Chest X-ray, PA view. Patient: 76 years old, sex F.
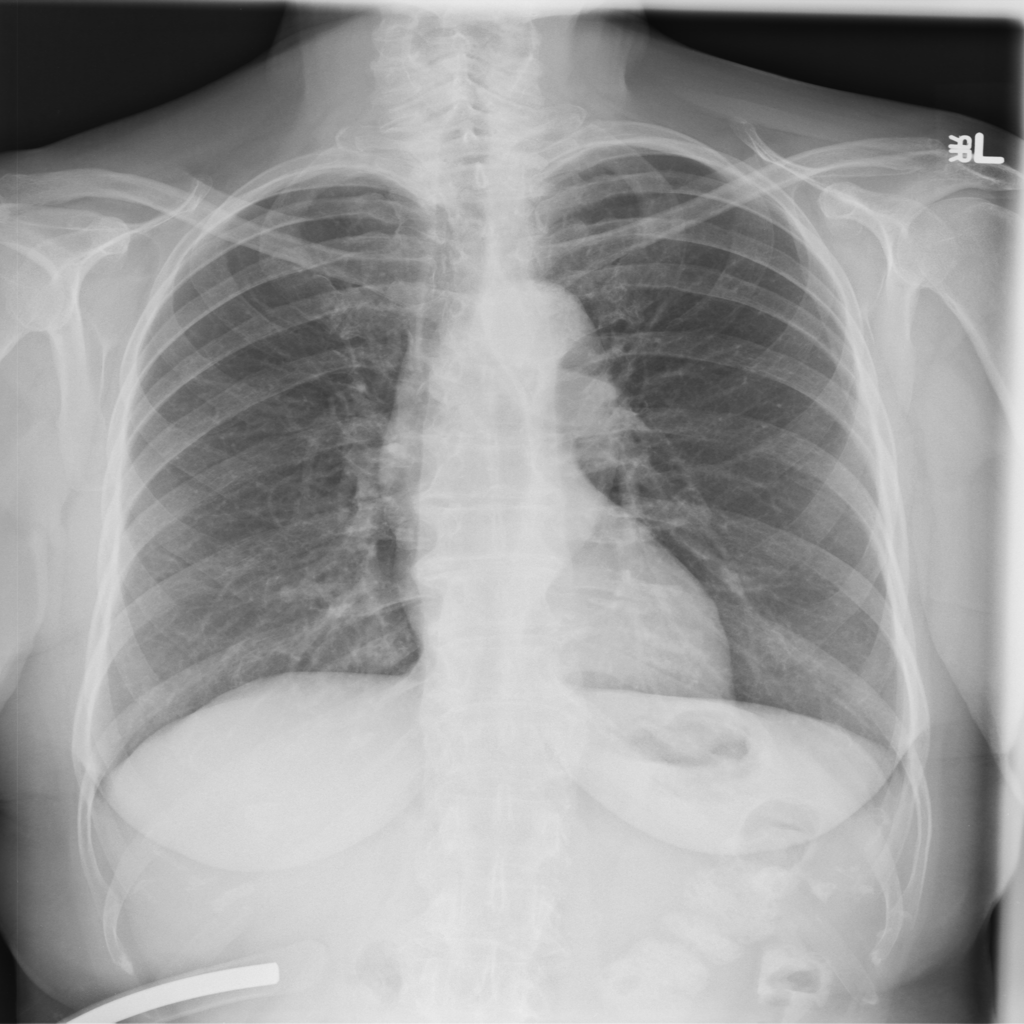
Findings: No Finding